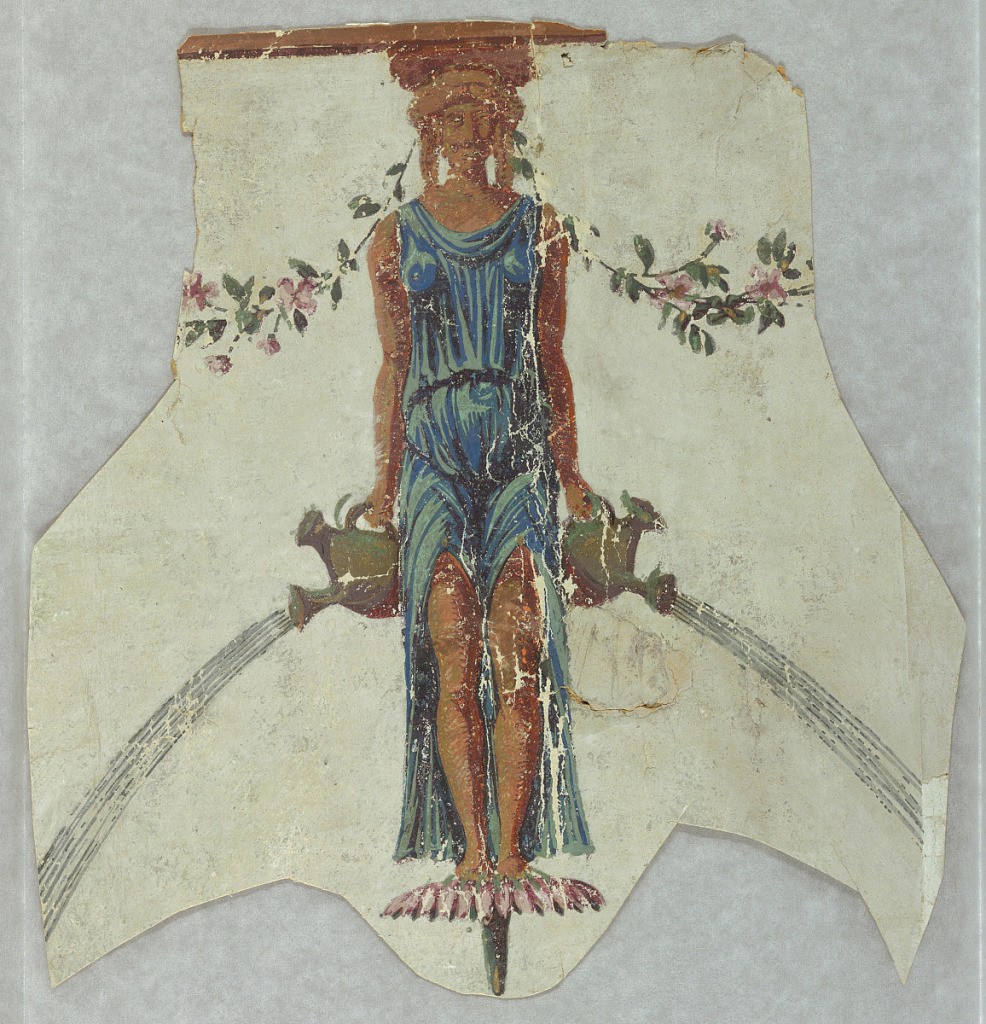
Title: Sidewall
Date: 1785–90
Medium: Block-printed on handmade paper
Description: a) Figure cut-out from a wallpaper: Caryatid with watering can spurting water in each hand; b) Roses, dragon fly cut-outs from a wallpaper. In the manner of Reveillon. Printed in oranges, browns, tan, pastel blues, pinks and green on pale blue-gray ground